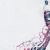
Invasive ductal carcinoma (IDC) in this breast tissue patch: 0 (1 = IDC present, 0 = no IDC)